Field crop: maize
Growth stage: 2
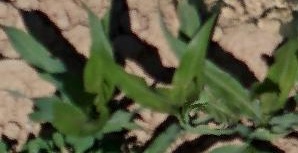
Species: maize